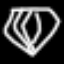
Label: diamond